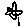
Label: flower